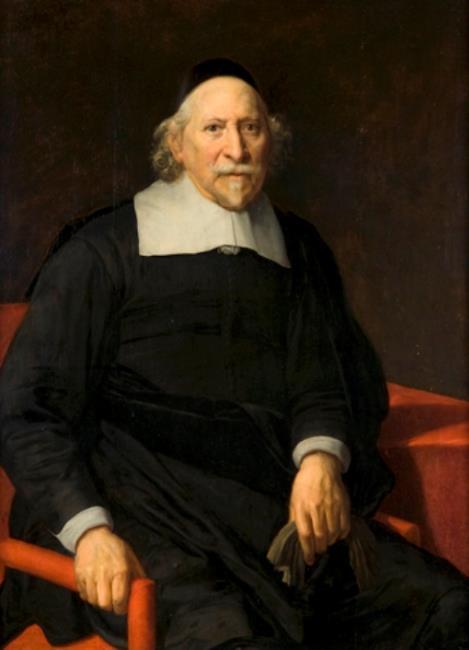
Title: Portrait of Adriaan van der Goes (1581-1663)
Artist: attributed to Nicolaes Maes De Heer/Kuyvenhoven/Mijnlieff 1992
Earliest date: 1650
Latest date: 1650
Genre: painting
Iconography: Gloves
Keywords: man's portrait, knee-length portrait, sitting, body facing right, head to the right, facing front, moustache, goatee, flat collar, skullcap, glove/gloves in hand, chair